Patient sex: F
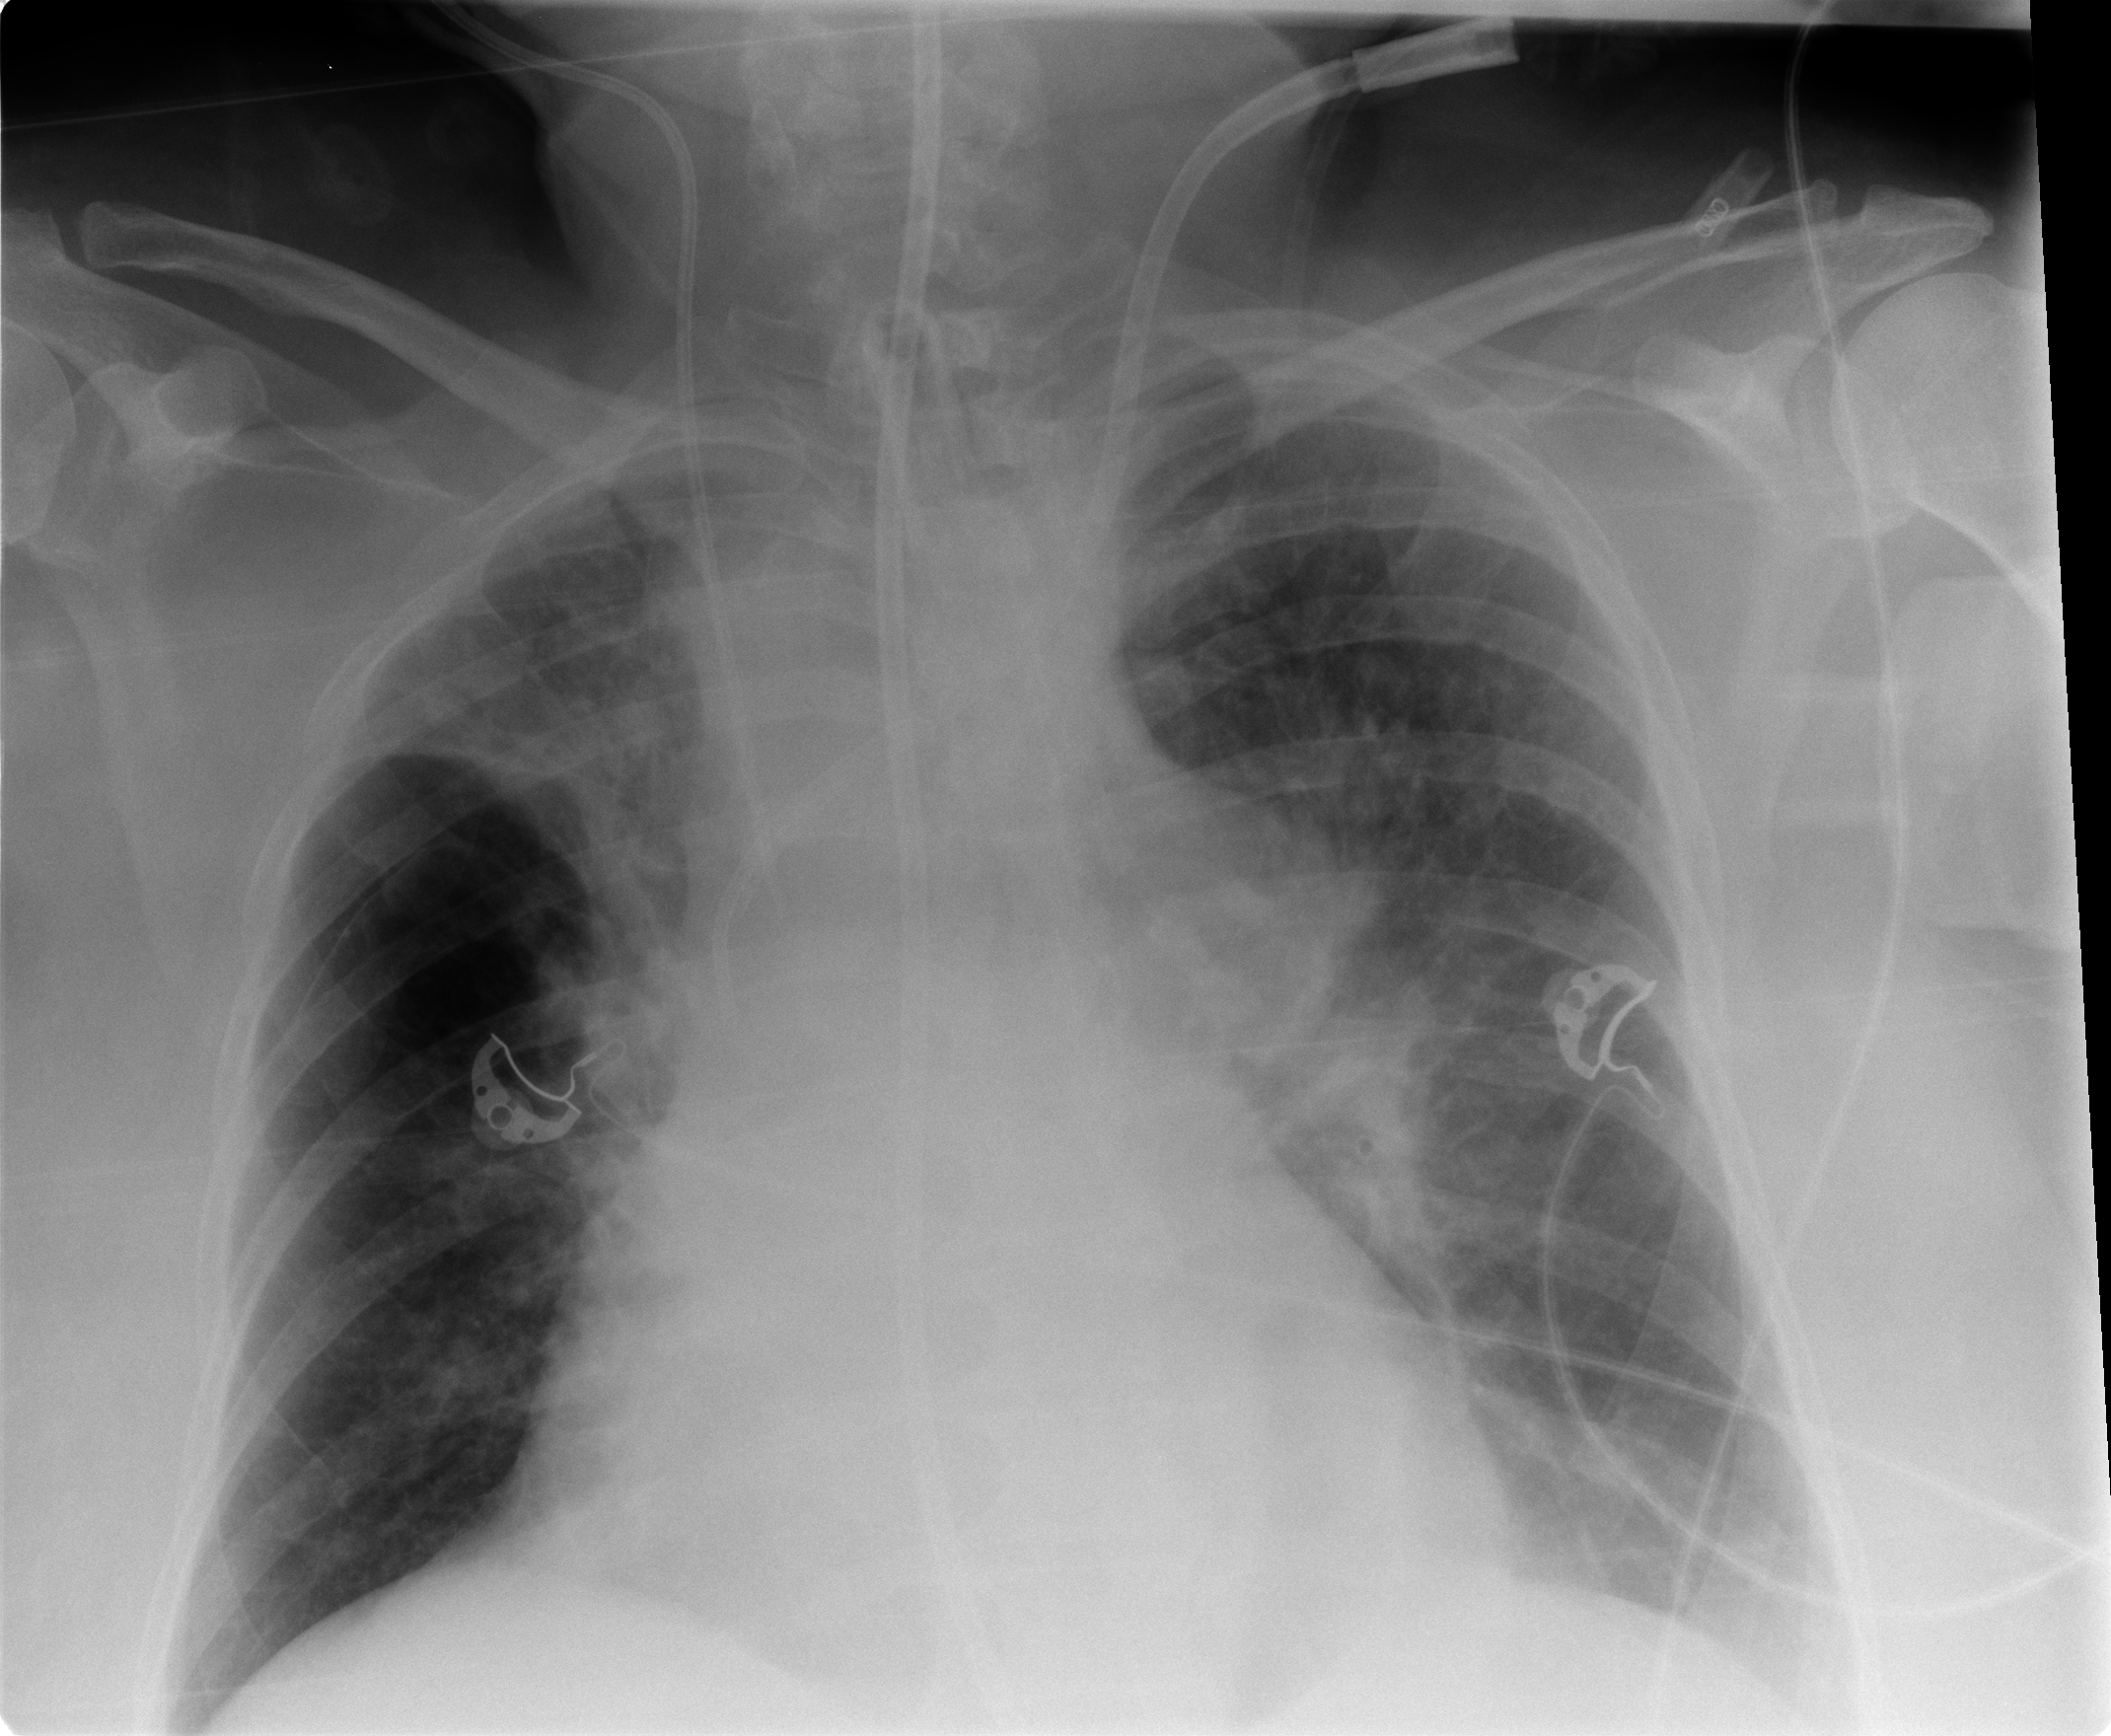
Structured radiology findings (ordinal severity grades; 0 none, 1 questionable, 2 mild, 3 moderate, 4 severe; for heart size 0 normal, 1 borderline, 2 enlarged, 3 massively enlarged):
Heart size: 2
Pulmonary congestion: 2
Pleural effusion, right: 0
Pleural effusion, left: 0
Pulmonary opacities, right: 2
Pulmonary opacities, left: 2
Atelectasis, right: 2
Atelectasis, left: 2